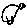
Label: bird